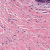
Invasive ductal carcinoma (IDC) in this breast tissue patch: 0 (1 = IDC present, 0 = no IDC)